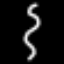
Label: squiggle